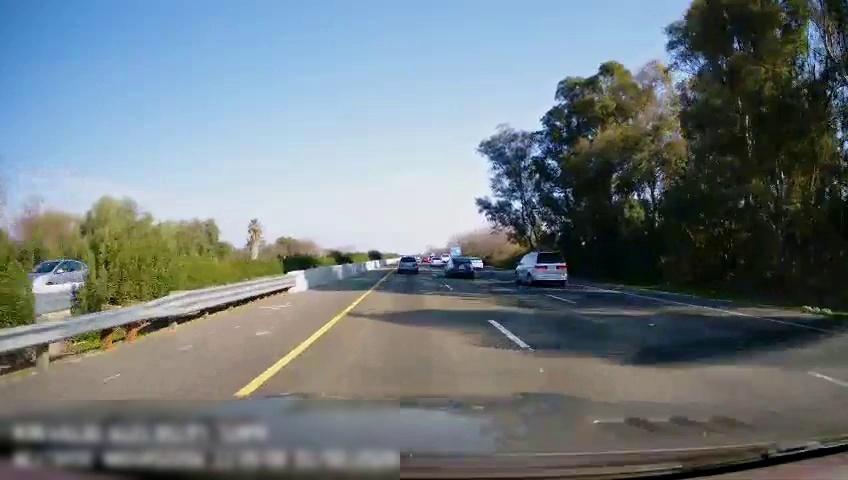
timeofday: Day
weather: Sunny
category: Drivable Space
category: Vehicles | Car
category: Vehicles | SUV
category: Vehicles | SUV
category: Vehicles | Car
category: Vehicles | SUV
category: Vehicles | Car
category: Vehicles | Car
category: Vehicles | Truck
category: Lanes | Current Lane
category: Lanes | Current Lane
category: Lanes | Alternate Lane
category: Lanes | Alternate Lane